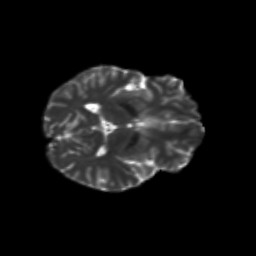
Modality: T2w
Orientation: axial
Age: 24
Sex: female
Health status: healthy
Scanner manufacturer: siemens
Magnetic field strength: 3 T
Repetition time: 8.6 s
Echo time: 0.095 s